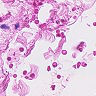
Metastatic tissue present: no